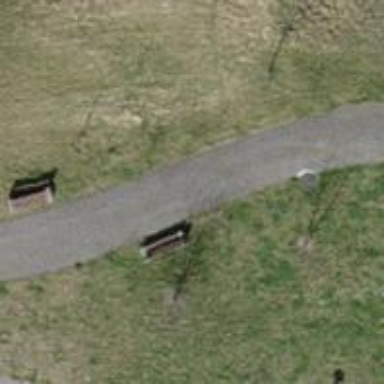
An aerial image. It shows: Brown bench in the vicinity.